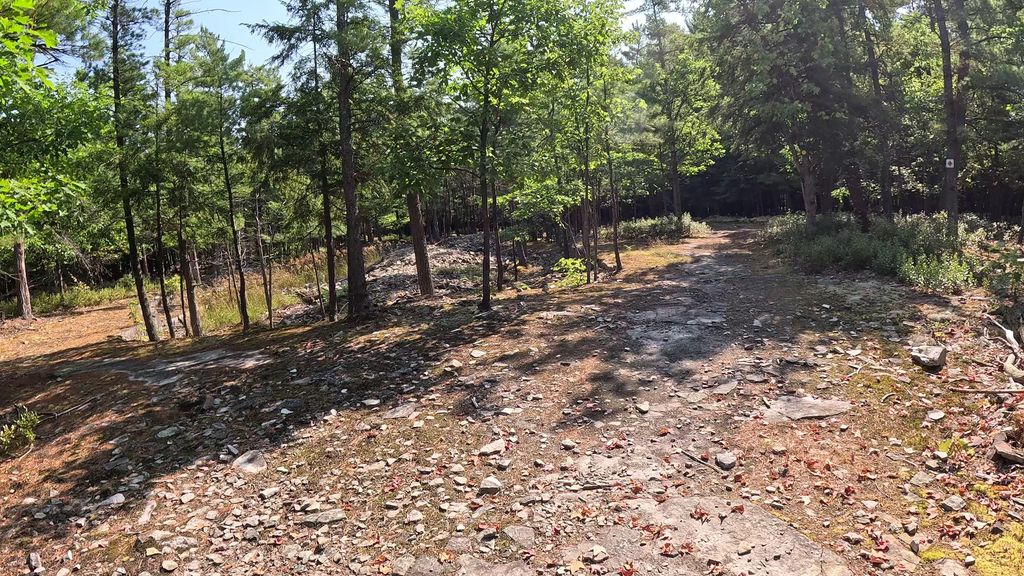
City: ottawa-gatineau